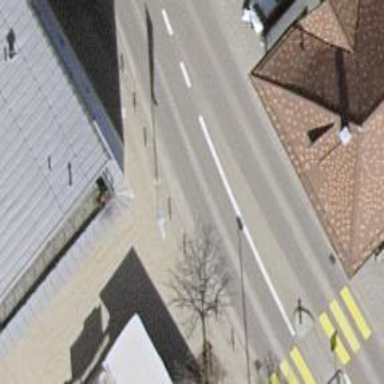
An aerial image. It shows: Bollard barrier.